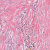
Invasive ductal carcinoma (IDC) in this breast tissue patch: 0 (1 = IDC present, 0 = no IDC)